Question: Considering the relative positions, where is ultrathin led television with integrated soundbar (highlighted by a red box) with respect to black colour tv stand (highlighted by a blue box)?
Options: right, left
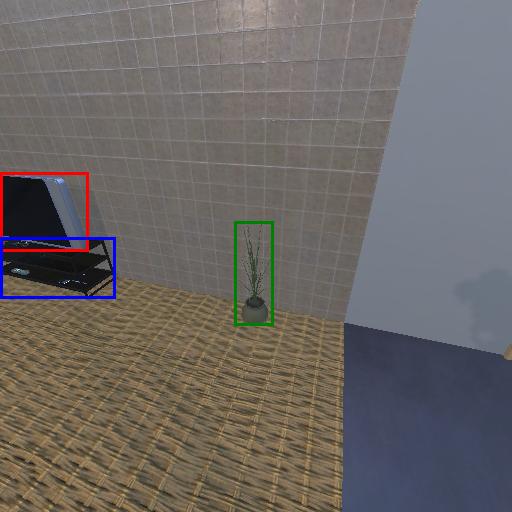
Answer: right